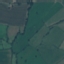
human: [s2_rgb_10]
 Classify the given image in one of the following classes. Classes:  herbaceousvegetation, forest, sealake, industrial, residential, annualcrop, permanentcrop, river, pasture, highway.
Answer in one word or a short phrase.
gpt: Pasture